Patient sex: M
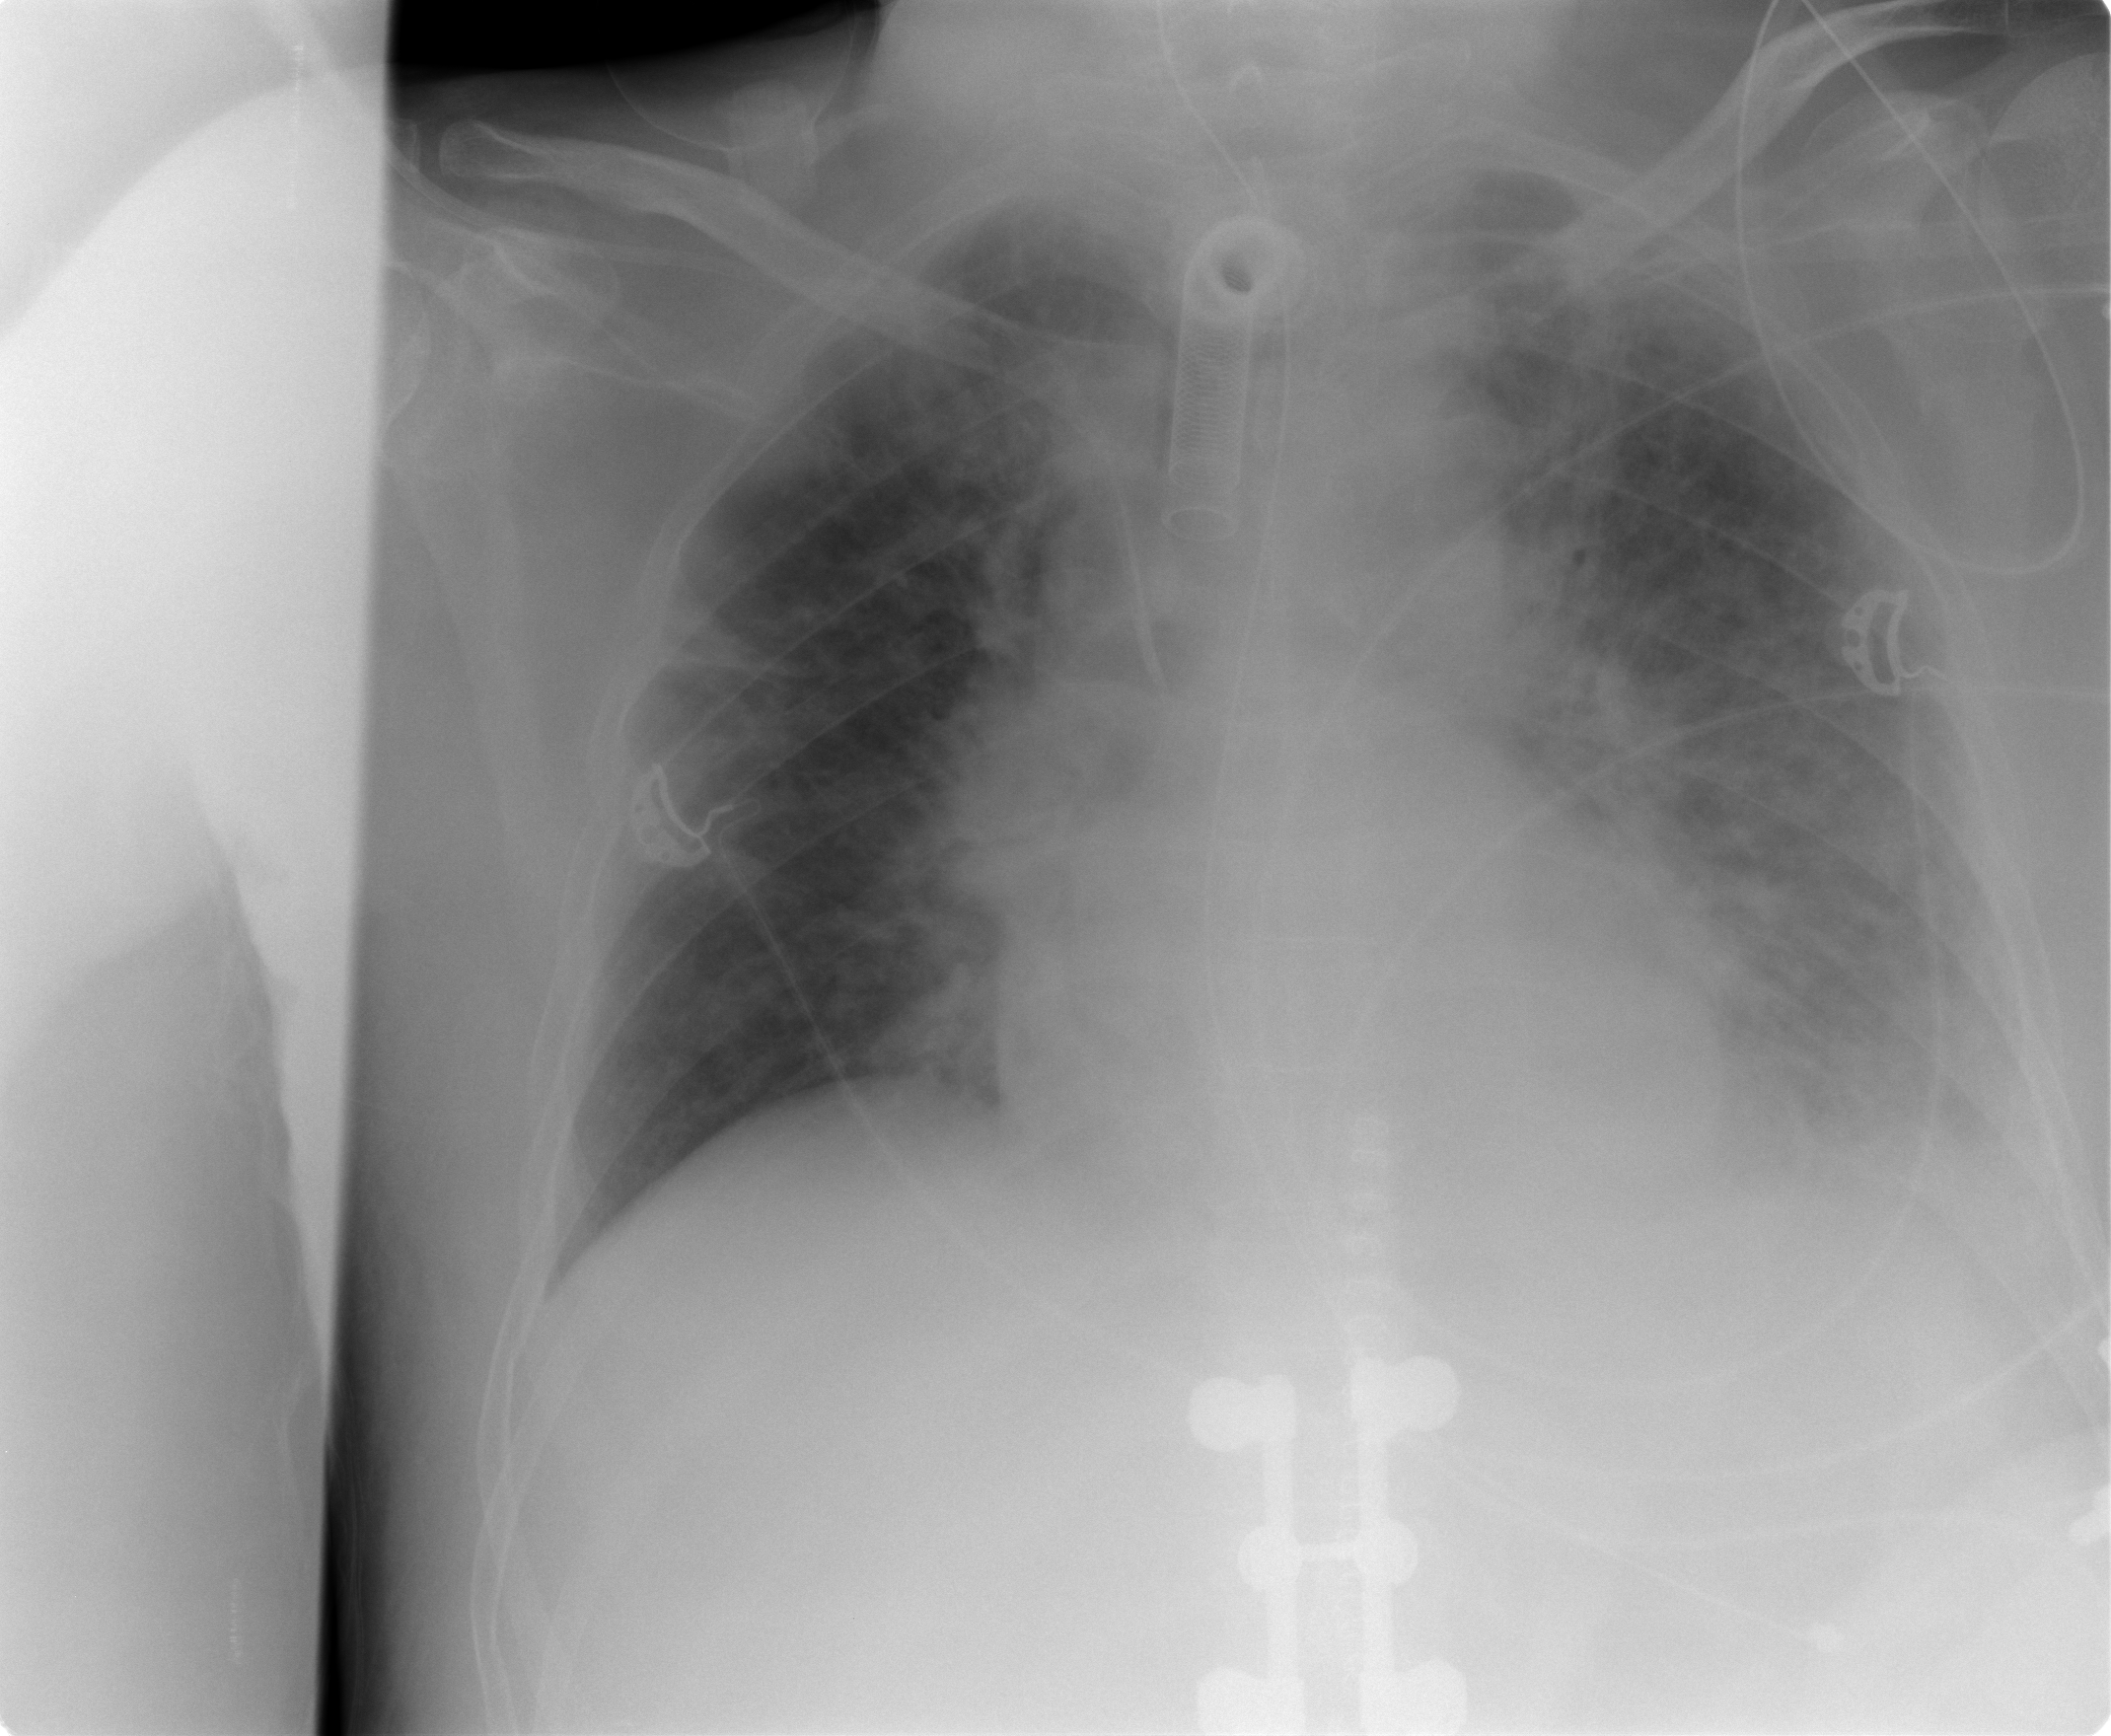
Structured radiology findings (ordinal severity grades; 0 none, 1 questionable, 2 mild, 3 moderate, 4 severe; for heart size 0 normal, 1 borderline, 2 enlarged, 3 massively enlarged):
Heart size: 0
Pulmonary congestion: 3
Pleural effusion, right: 2
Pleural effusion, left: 3
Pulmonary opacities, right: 3
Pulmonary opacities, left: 3
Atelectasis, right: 2
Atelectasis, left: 2